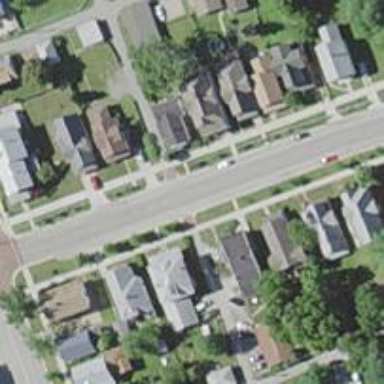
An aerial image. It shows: Alleyway designated as service road.